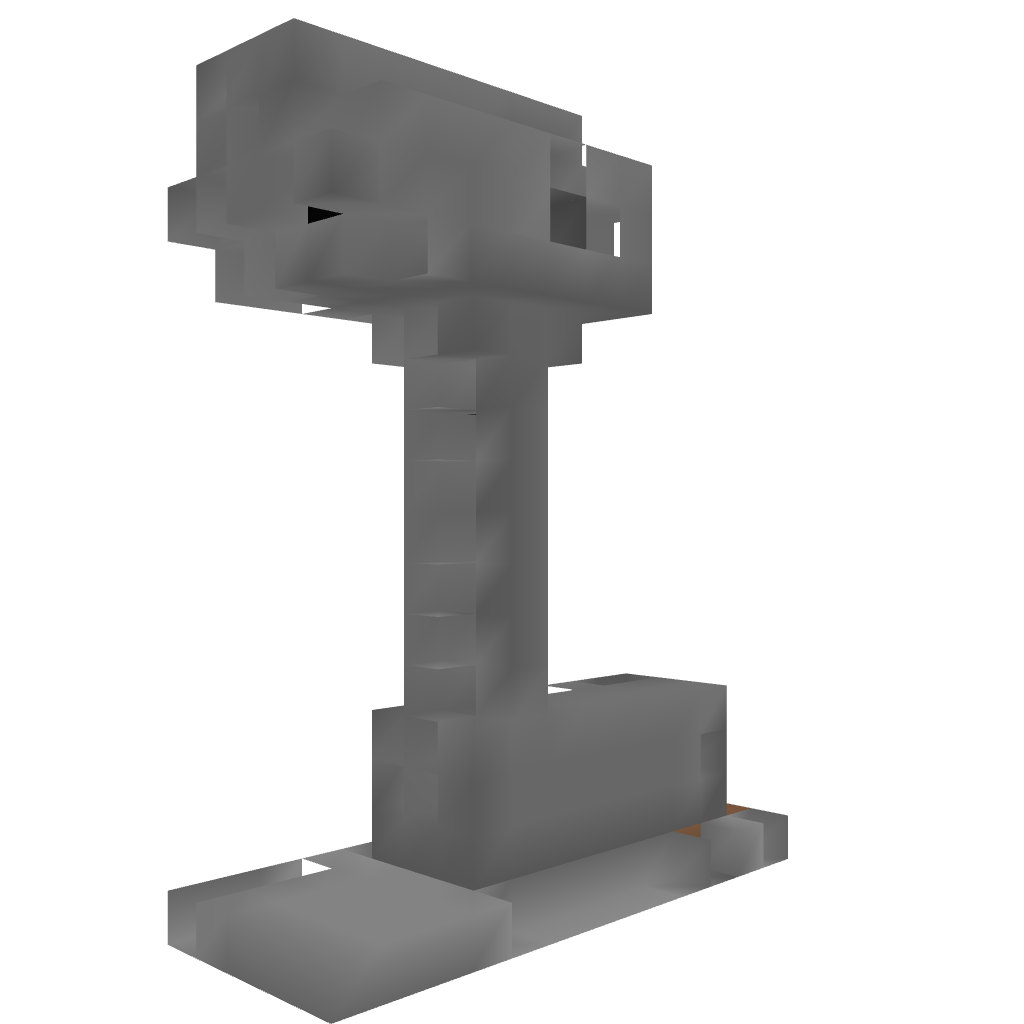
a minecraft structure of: multifire trap trigger